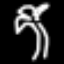
Label: palm tree